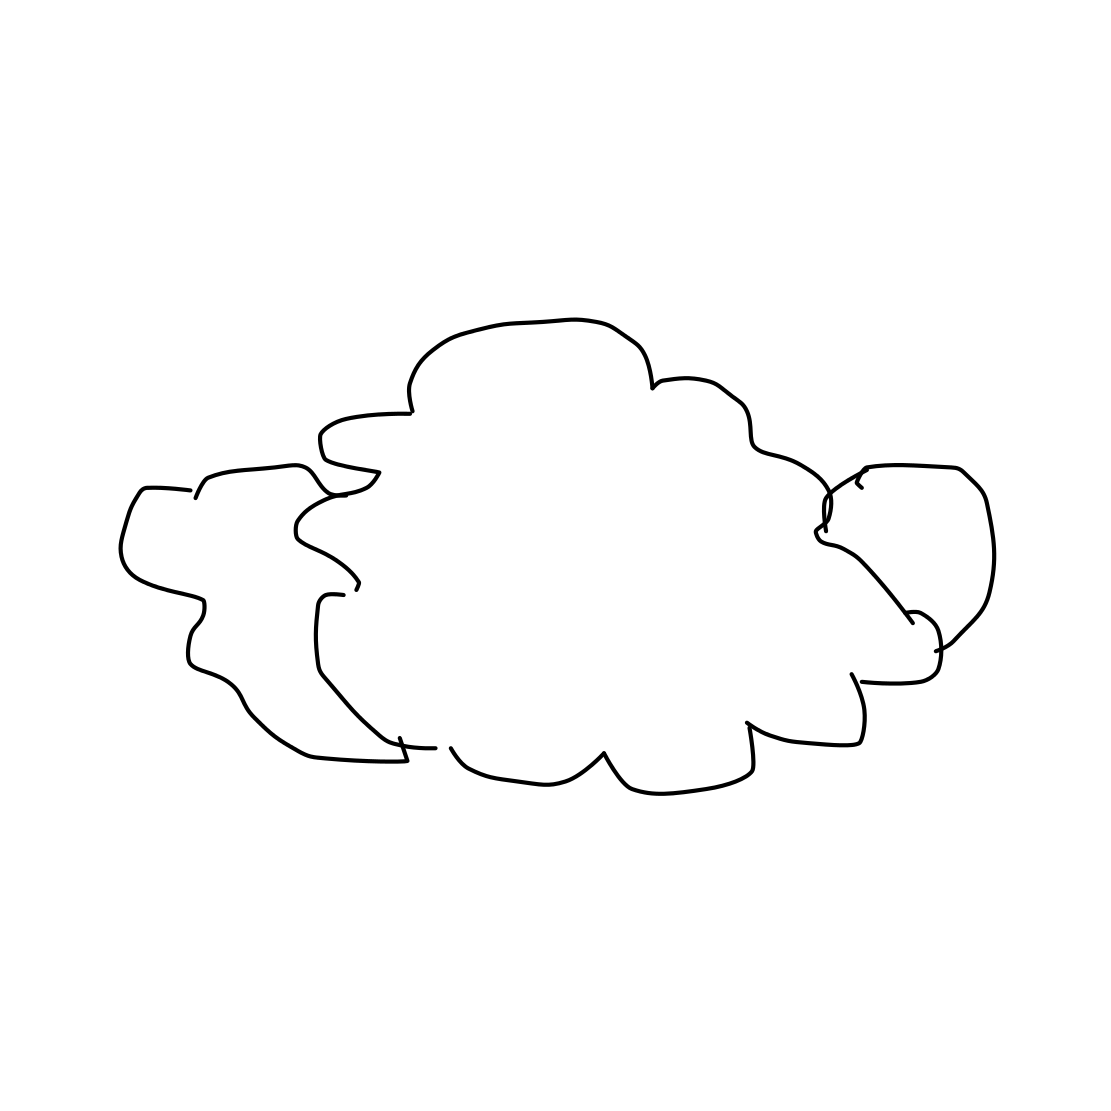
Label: cloud